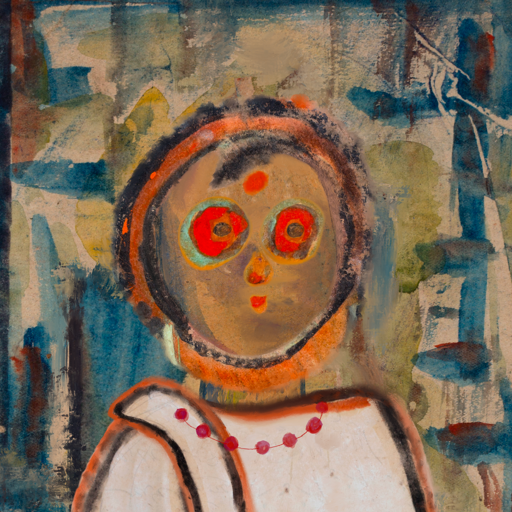
Background: Orphan, Head And Neck Front: In_The_Sun, Face Front: Sisters, Bust: Roy_Bahadur, Hair Front: Childish, Head Accessory: Blank, Second Necklace: Blank, Necklace: Irani_3, Baby: Blank